Interaction volume radius: 5 \u00c5
Interaction volume height: 40 \u00c5
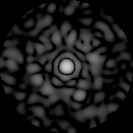
Disorder parameter: 0.8519